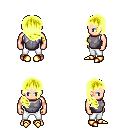
a pixel art fantasy rpg character, male body template, human, light skin, steel chest armor, white pants, gold right-swept hairstyle, gold boots, four views (front, back, left, right), 2x2 character sprite sheet, small pixel art, hard edges, no anti-aliasing